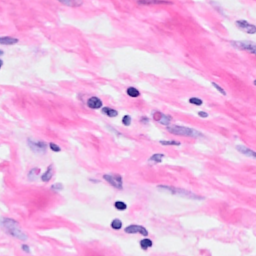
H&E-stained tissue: Breast